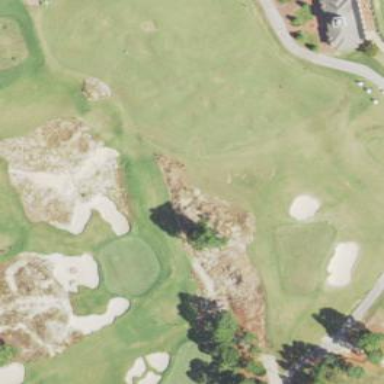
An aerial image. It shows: Picturesque green golfing area with grass land use.